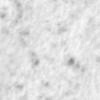
Label: no_change